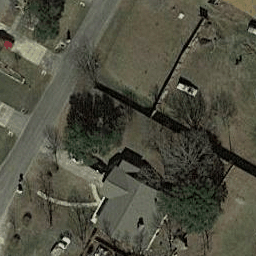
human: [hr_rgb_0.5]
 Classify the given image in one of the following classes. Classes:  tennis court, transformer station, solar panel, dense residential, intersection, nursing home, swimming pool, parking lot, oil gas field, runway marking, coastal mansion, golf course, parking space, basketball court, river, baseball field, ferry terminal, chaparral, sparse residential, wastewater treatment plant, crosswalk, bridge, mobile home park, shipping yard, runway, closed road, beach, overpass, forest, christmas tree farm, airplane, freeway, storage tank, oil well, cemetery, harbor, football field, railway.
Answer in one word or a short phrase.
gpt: sparse residential